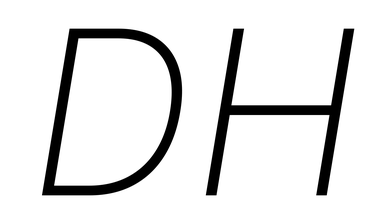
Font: Inter-Italic_ExtraLight_Italic